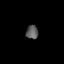
Tissue: lung
Cell type: Myeloid cells
Senescence score: 0.2177
Nuclear area (px): 166
Mean DAPI intensity: 89.645